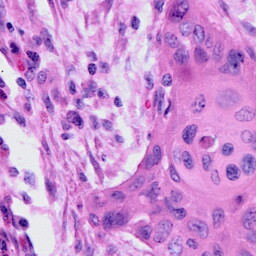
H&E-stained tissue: Cervix